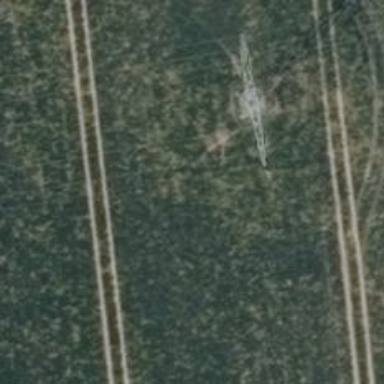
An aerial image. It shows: Power line is depicted.